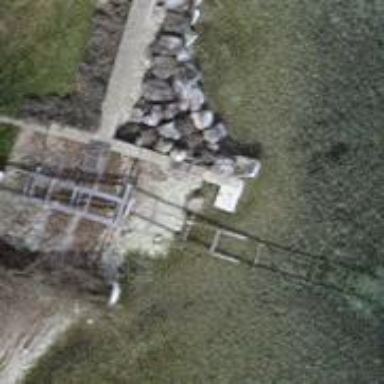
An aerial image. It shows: Breakwater structure.